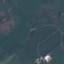
Land use / land cover class: Pasture